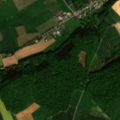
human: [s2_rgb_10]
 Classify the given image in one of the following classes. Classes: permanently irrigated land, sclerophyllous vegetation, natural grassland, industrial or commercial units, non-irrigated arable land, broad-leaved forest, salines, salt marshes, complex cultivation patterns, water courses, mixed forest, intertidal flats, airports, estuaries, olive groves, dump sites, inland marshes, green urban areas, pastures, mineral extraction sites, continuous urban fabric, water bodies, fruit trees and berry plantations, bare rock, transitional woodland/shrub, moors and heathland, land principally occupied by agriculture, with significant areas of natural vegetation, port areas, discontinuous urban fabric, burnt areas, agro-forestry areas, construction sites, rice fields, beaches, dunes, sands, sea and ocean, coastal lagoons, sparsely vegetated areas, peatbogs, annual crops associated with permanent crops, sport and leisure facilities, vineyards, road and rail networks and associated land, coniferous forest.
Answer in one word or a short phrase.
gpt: discontinuous urban fabric, non-irrigated arable land, pastures, complex cultivation patterns, land principally occupied by agriculture, with significant areas of natural vegetation, broad-leaved forest